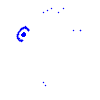
Particle: kaon